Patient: sex M, age 57
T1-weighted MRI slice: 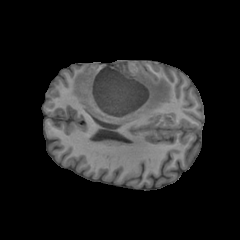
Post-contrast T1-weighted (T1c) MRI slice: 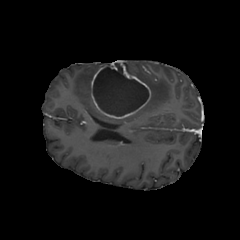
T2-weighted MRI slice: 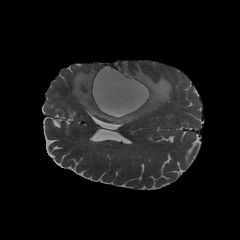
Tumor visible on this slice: yes
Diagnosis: Glioblastoma, IDH-wildtype
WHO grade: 4